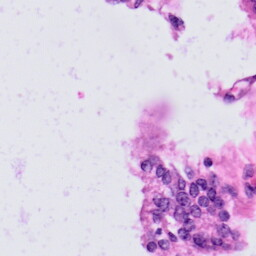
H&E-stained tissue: Prostate